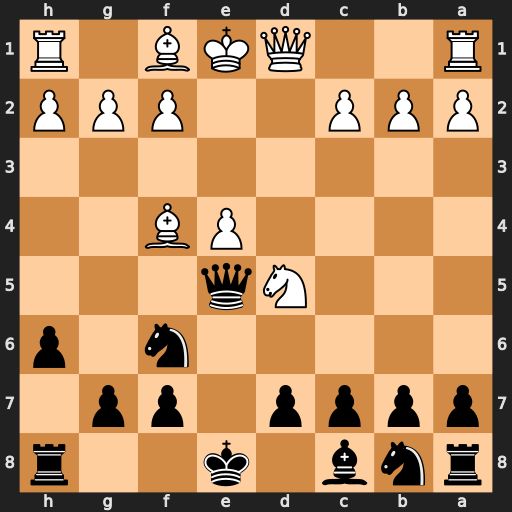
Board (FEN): rnb1k2r/pppp1pp1/5n1p/3Nq3/4PB2/8/PPP2PPP/R2QKB1R
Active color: b
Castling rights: KQkq
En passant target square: -
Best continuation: Qxe4+ Qe2 Qxe2+ Bxe2 Nxd5